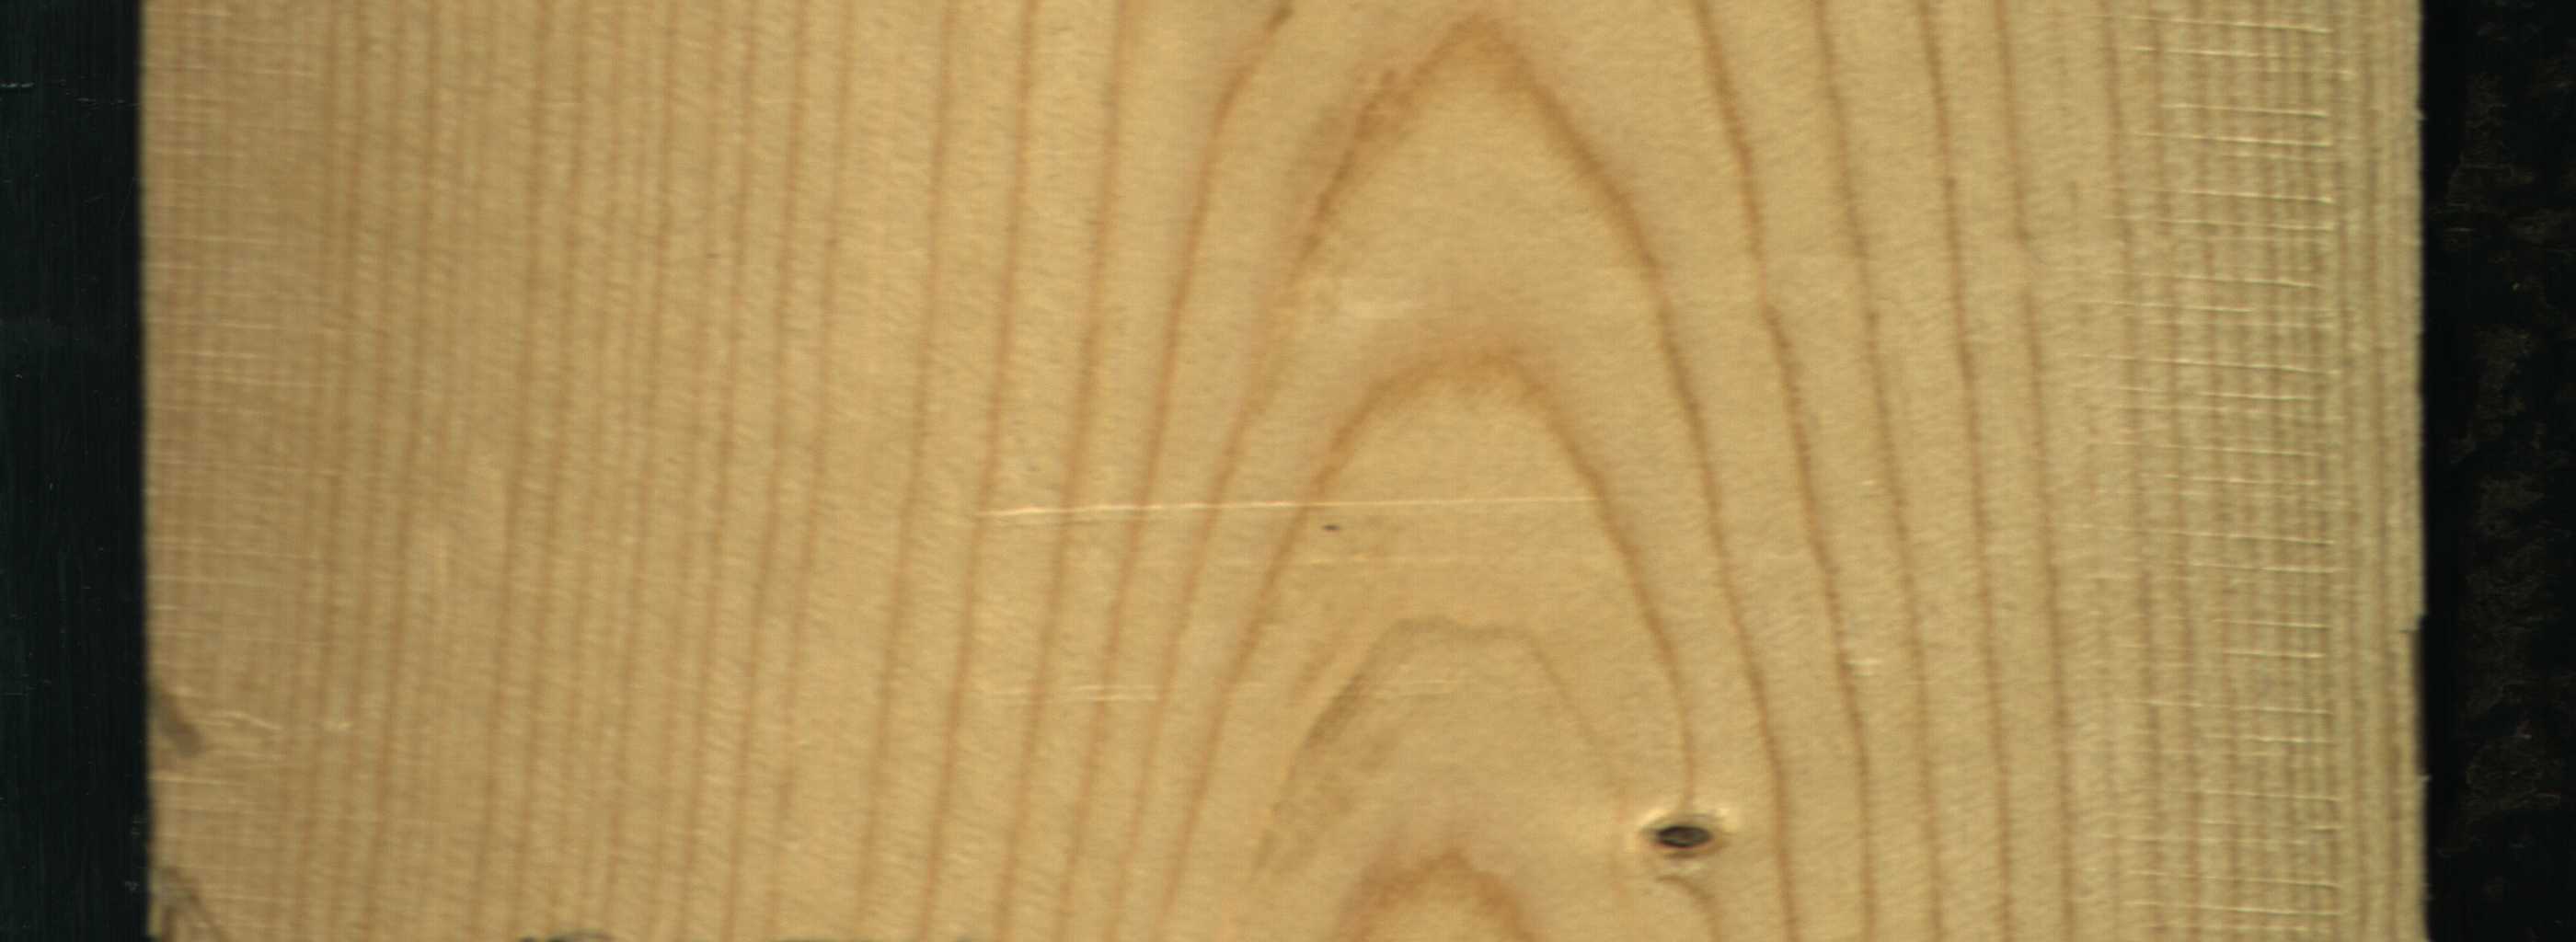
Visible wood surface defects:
Dead_Knot